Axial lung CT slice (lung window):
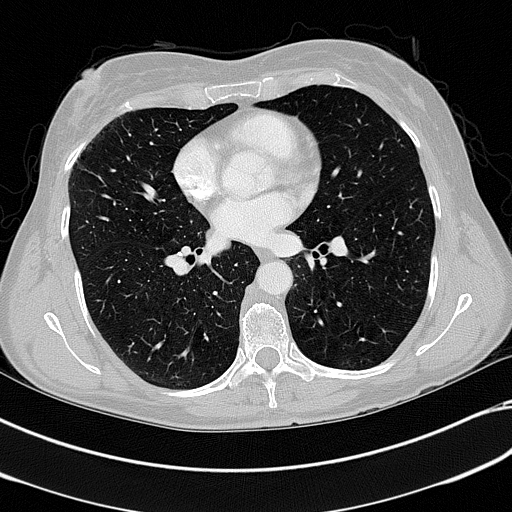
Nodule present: no